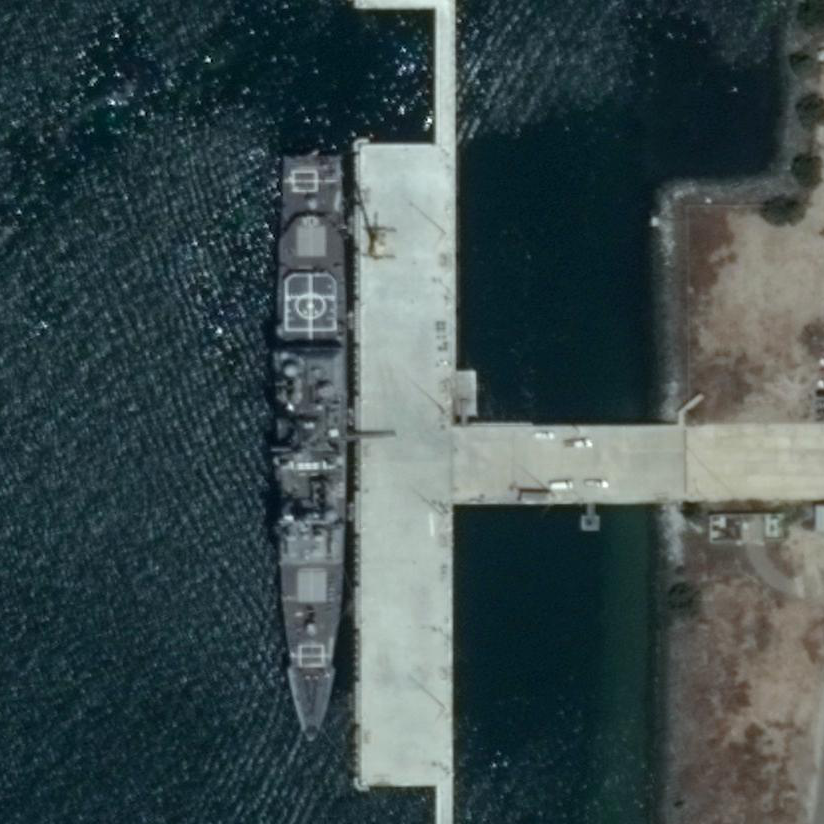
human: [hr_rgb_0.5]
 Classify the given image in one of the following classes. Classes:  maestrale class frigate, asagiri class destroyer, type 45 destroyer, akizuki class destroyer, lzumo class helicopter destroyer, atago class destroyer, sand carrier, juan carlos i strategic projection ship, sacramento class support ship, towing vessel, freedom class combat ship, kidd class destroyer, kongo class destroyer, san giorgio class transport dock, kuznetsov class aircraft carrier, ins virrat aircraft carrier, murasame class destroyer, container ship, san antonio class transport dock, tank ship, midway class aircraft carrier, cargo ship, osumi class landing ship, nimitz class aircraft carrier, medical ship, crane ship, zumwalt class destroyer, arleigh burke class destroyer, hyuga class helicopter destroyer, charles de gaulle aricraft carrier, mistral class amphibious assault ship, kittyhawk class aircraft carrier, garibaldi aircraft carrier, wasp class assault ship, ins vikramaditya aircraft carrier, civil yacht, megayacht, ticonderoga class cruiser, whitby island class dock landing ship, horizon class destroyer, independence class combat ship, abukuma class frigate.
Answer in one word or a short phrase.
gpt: Ticonderoga class cruiser